Interaction volume radius: 5 \u00c5
Interaction volume height: 10 \u00c5
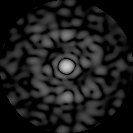
Disorder parameter: 0.8851